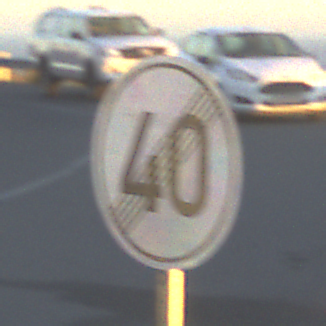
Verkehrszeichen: EndeGeschwindigkeit40
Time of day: SunriseSunset
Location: Outdoor (RoadRail)
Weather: PartlyCloudy
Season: NotSpecified
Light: Natural